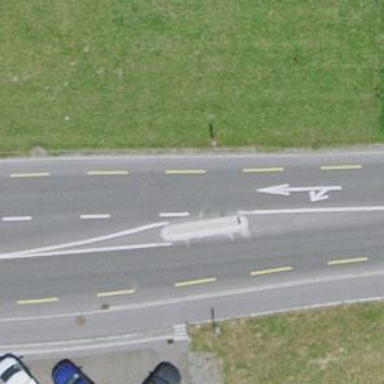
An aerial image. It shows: Traffic calming island.